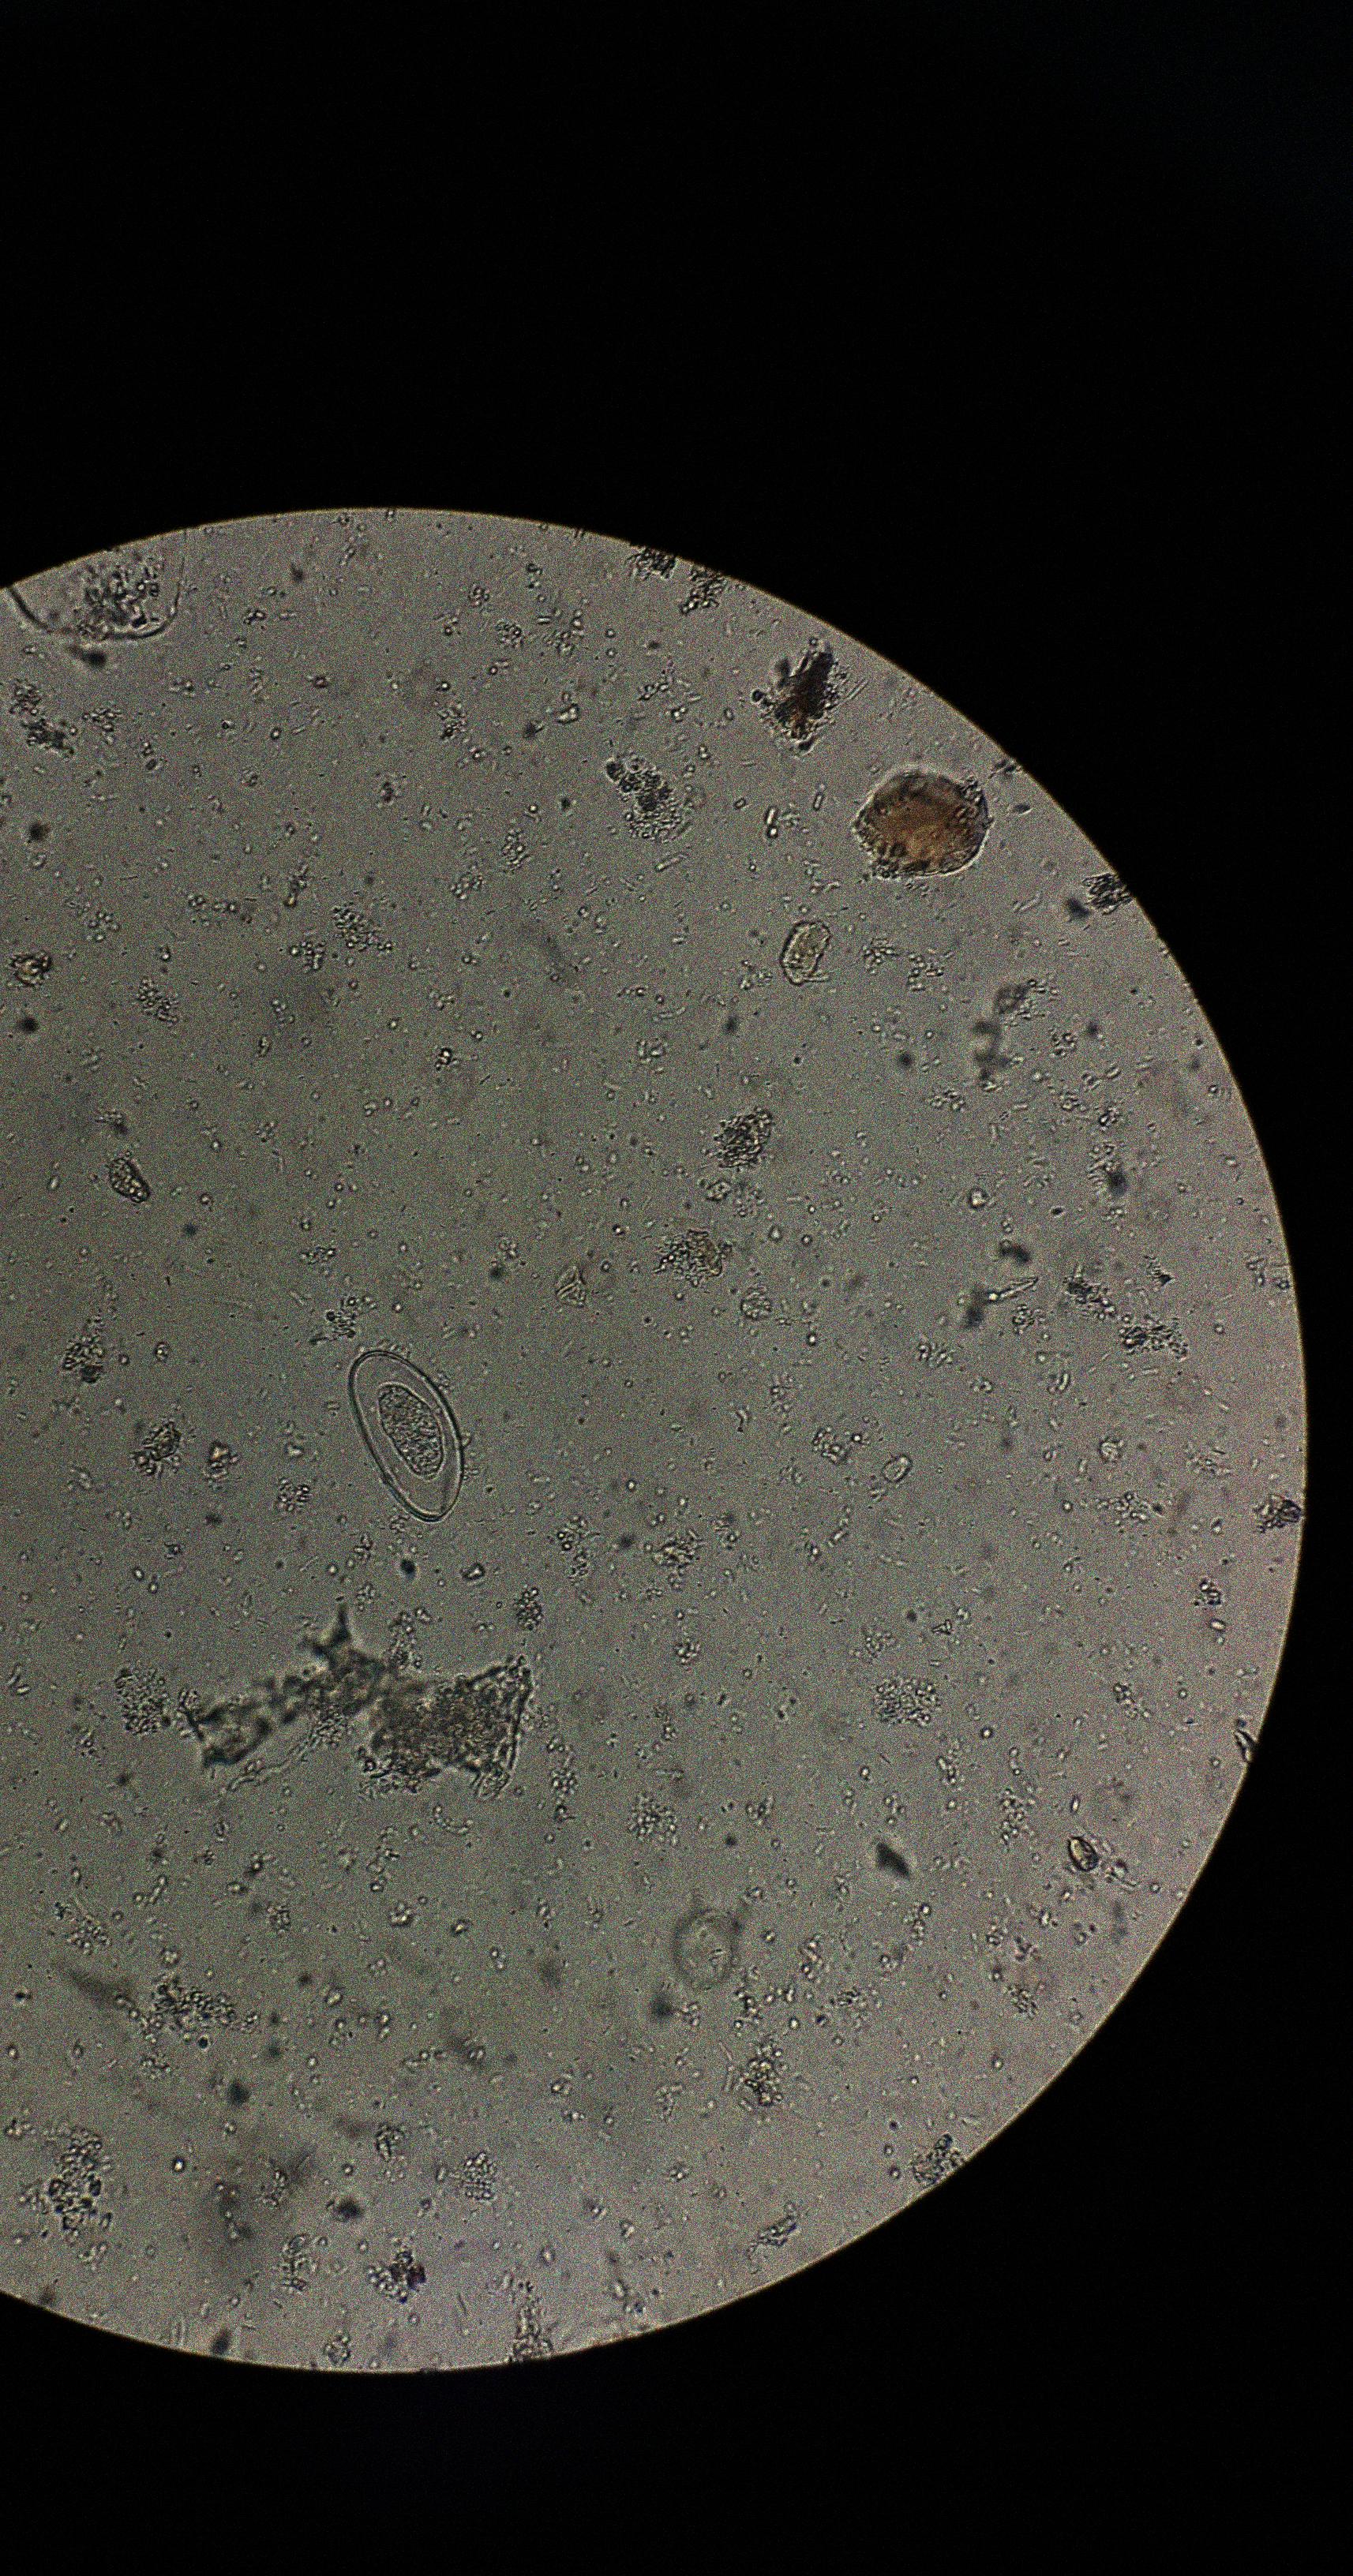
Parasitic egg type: Enterobius vermicularis